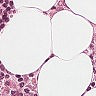
Metastatic tissue present: no